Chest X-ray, AP view. Patient: 68 years old, sex M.
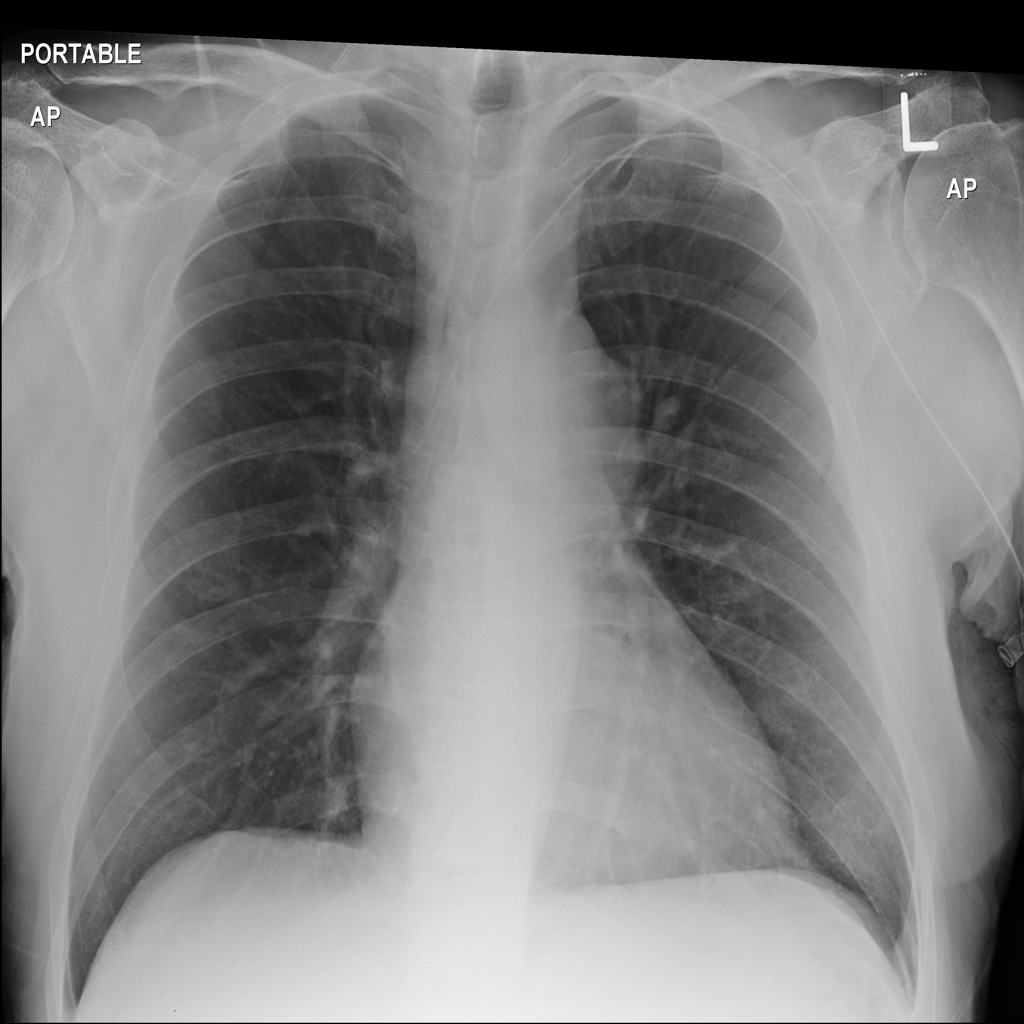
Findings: Mass